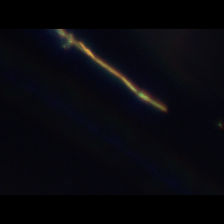
Taxon: Psuedo-nitzschia
Group: Diatoms